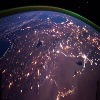
Label: land